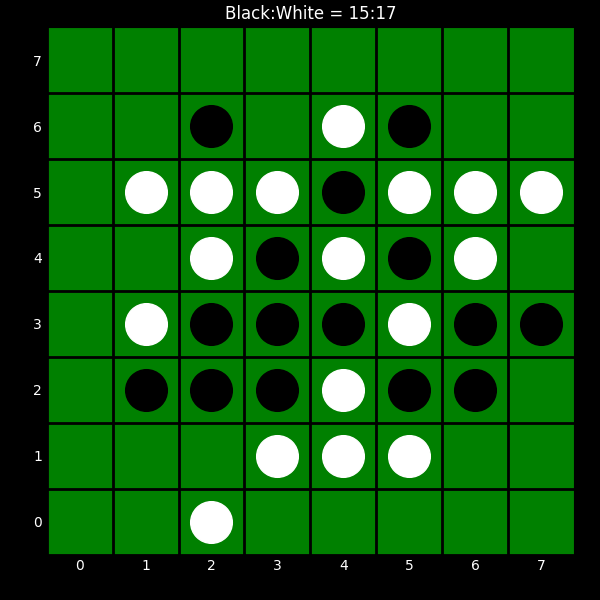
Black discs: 15
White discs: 17